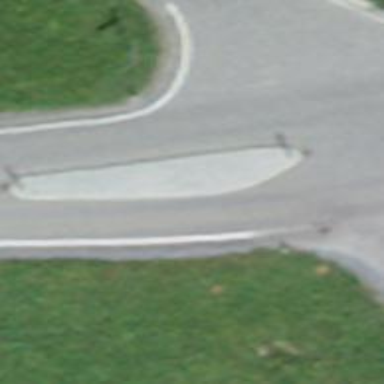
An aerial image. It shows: Chicane for traffic calming.